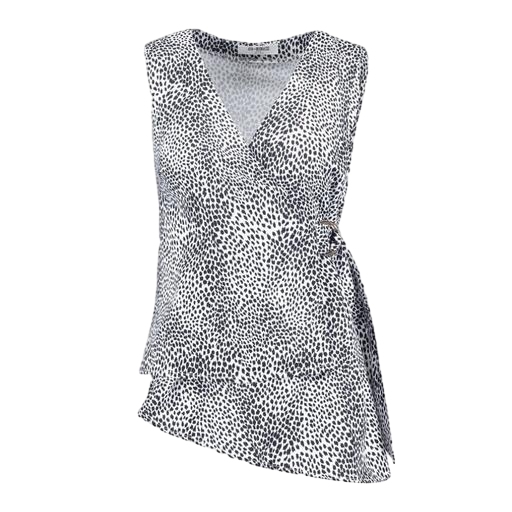
white printed faux-wrap top, gray printed faux-wrap top, sleeveless white and gray shirt, white background